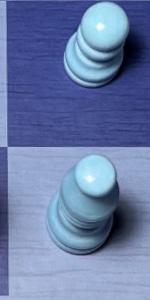
Label: Bishop_White